Chest X-ray:
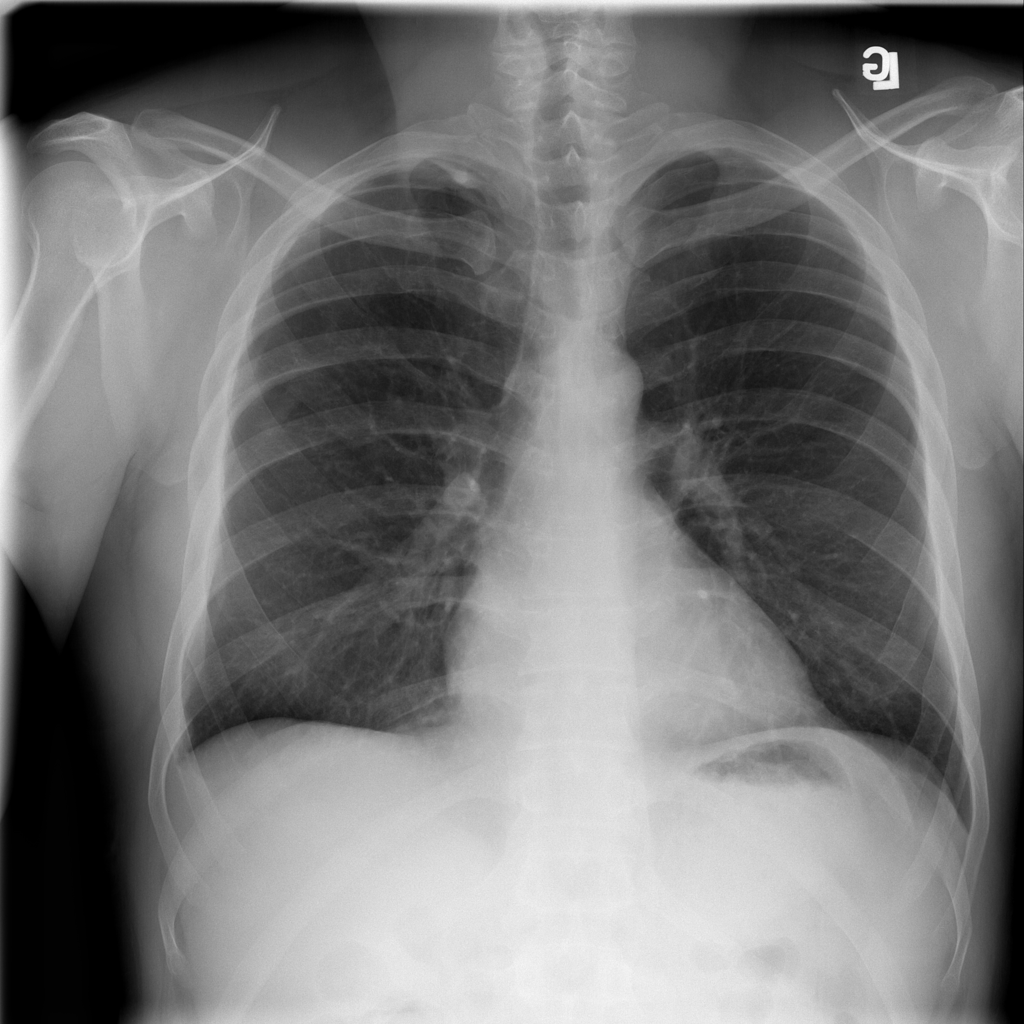
Findings: Pleural Thickening
No abnormal finding: no